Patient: sex M, age 44
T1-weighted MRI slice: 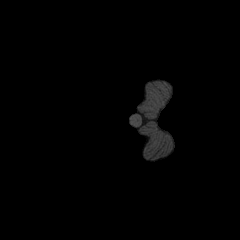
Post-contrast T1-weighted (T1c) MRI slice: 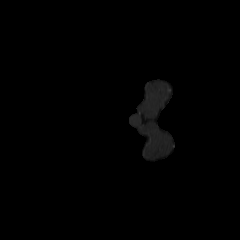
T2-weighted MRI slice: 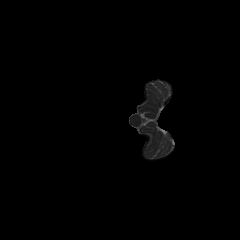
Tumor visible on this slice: no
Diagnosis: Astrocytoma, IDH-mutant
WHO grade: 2